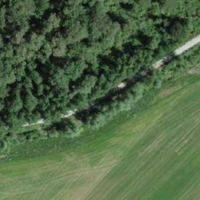
EUNIS habitat code: 24
Species observed at this site:
Populus tremula